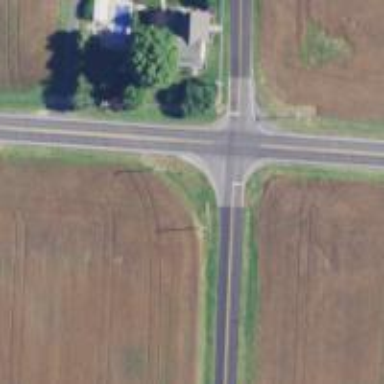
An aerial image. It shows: Road with stop sign.